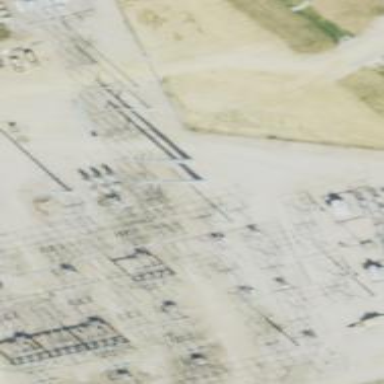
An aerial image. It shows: Switch for power supply.